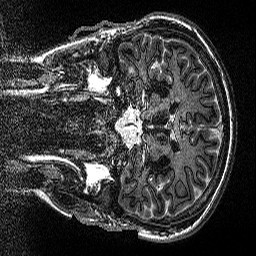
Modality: MP2RAGE
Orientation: coronal
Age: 23
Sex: female
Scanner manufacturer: siemens
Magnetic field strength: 3 T
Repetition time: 5 s
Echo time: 0.00298 s